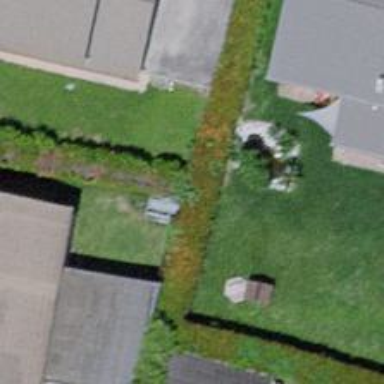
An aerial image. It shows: Hedge acting as barrier.